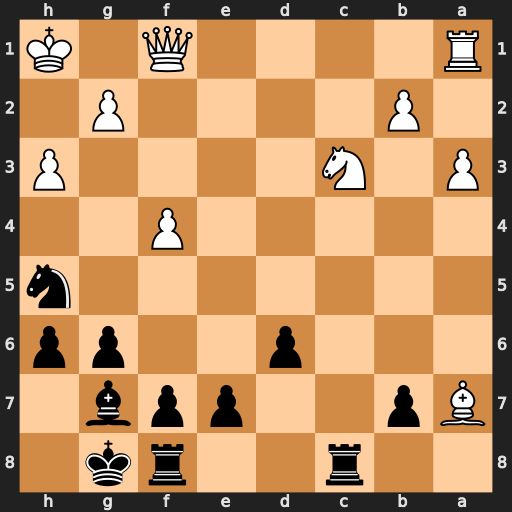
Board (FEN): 2r2rk1/Bp2ppb1/3p2pp/7n/5P2/P1N4P/1P4P1/R4Q1K
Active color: b
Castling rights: -
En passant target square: -
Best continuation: Ng3+ Kh2 Nxf1+